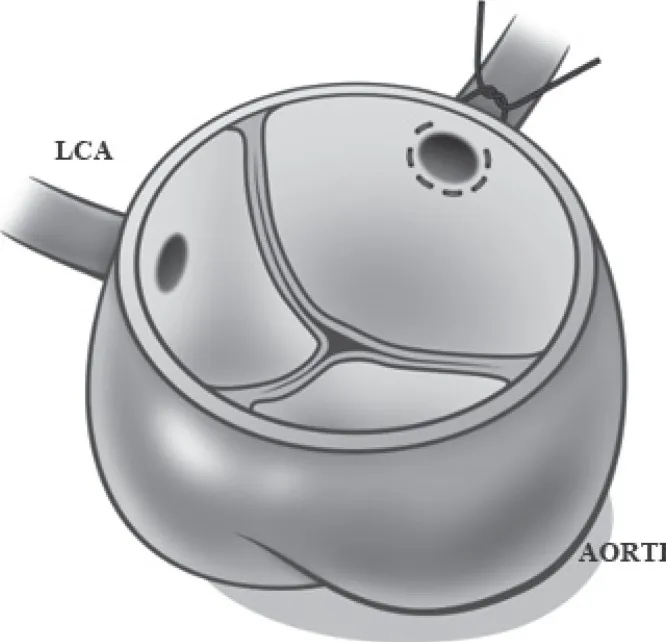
Intraoperative procedure - drawing showing ligation of the right coronary artery at its origin.
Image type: radiology (x_ray)